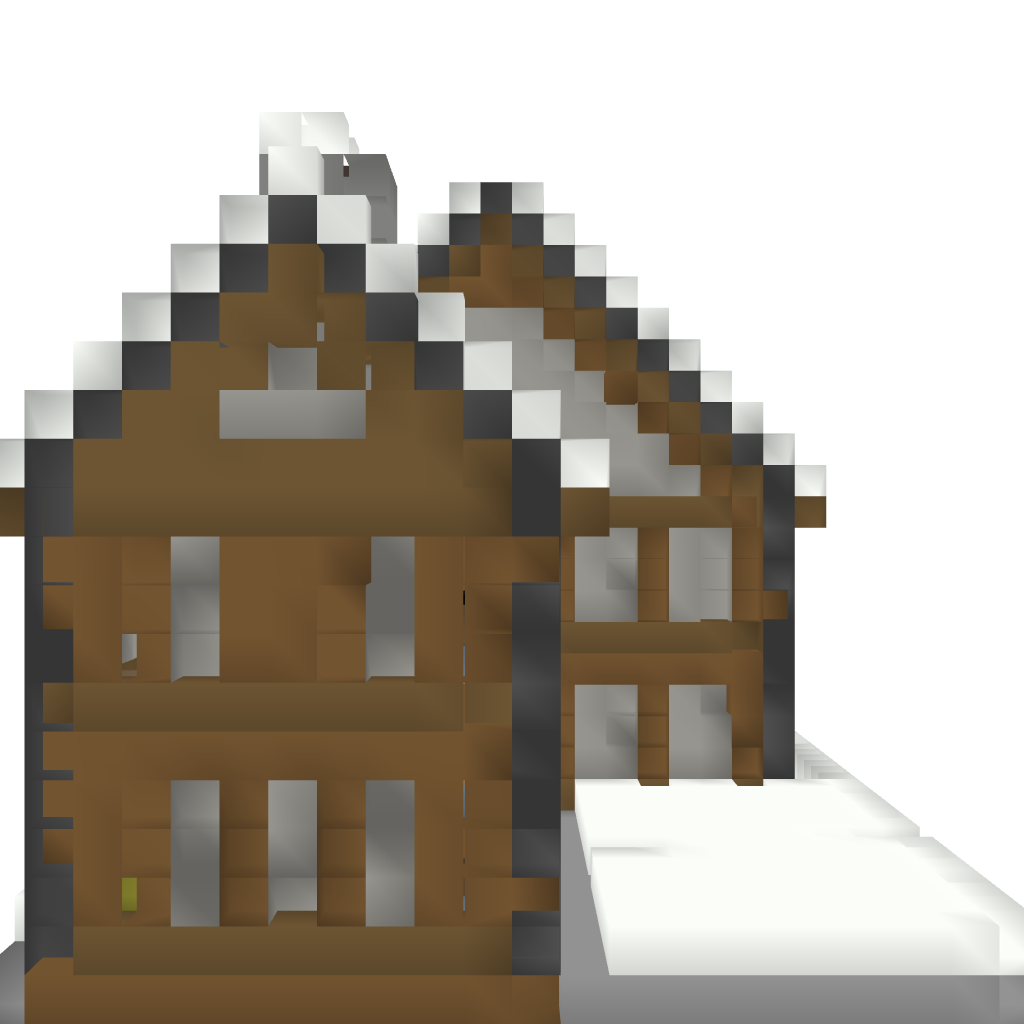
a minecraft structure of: Wood Cottage